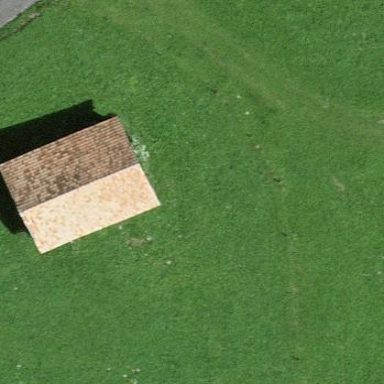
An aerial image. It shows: Gabled roof on farm auxiliary building.